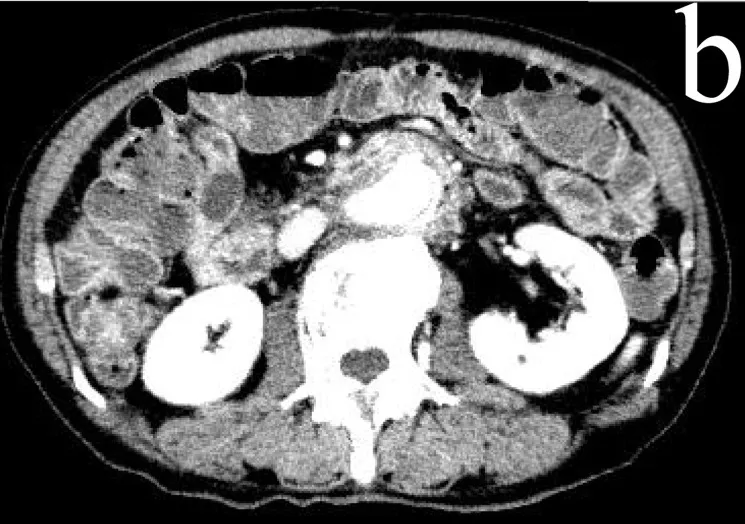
B. CT scan shows hyperplasia of the soft tissue and air bubbles around the artificial blood vessel.
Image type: radiology (ct)